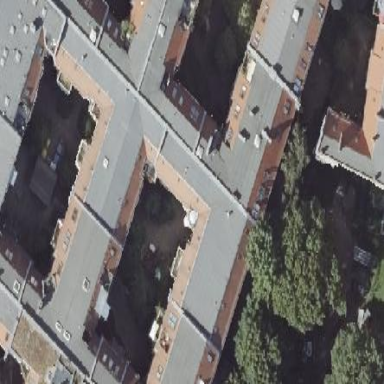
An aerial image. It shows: Residential apartments building.